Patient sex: M
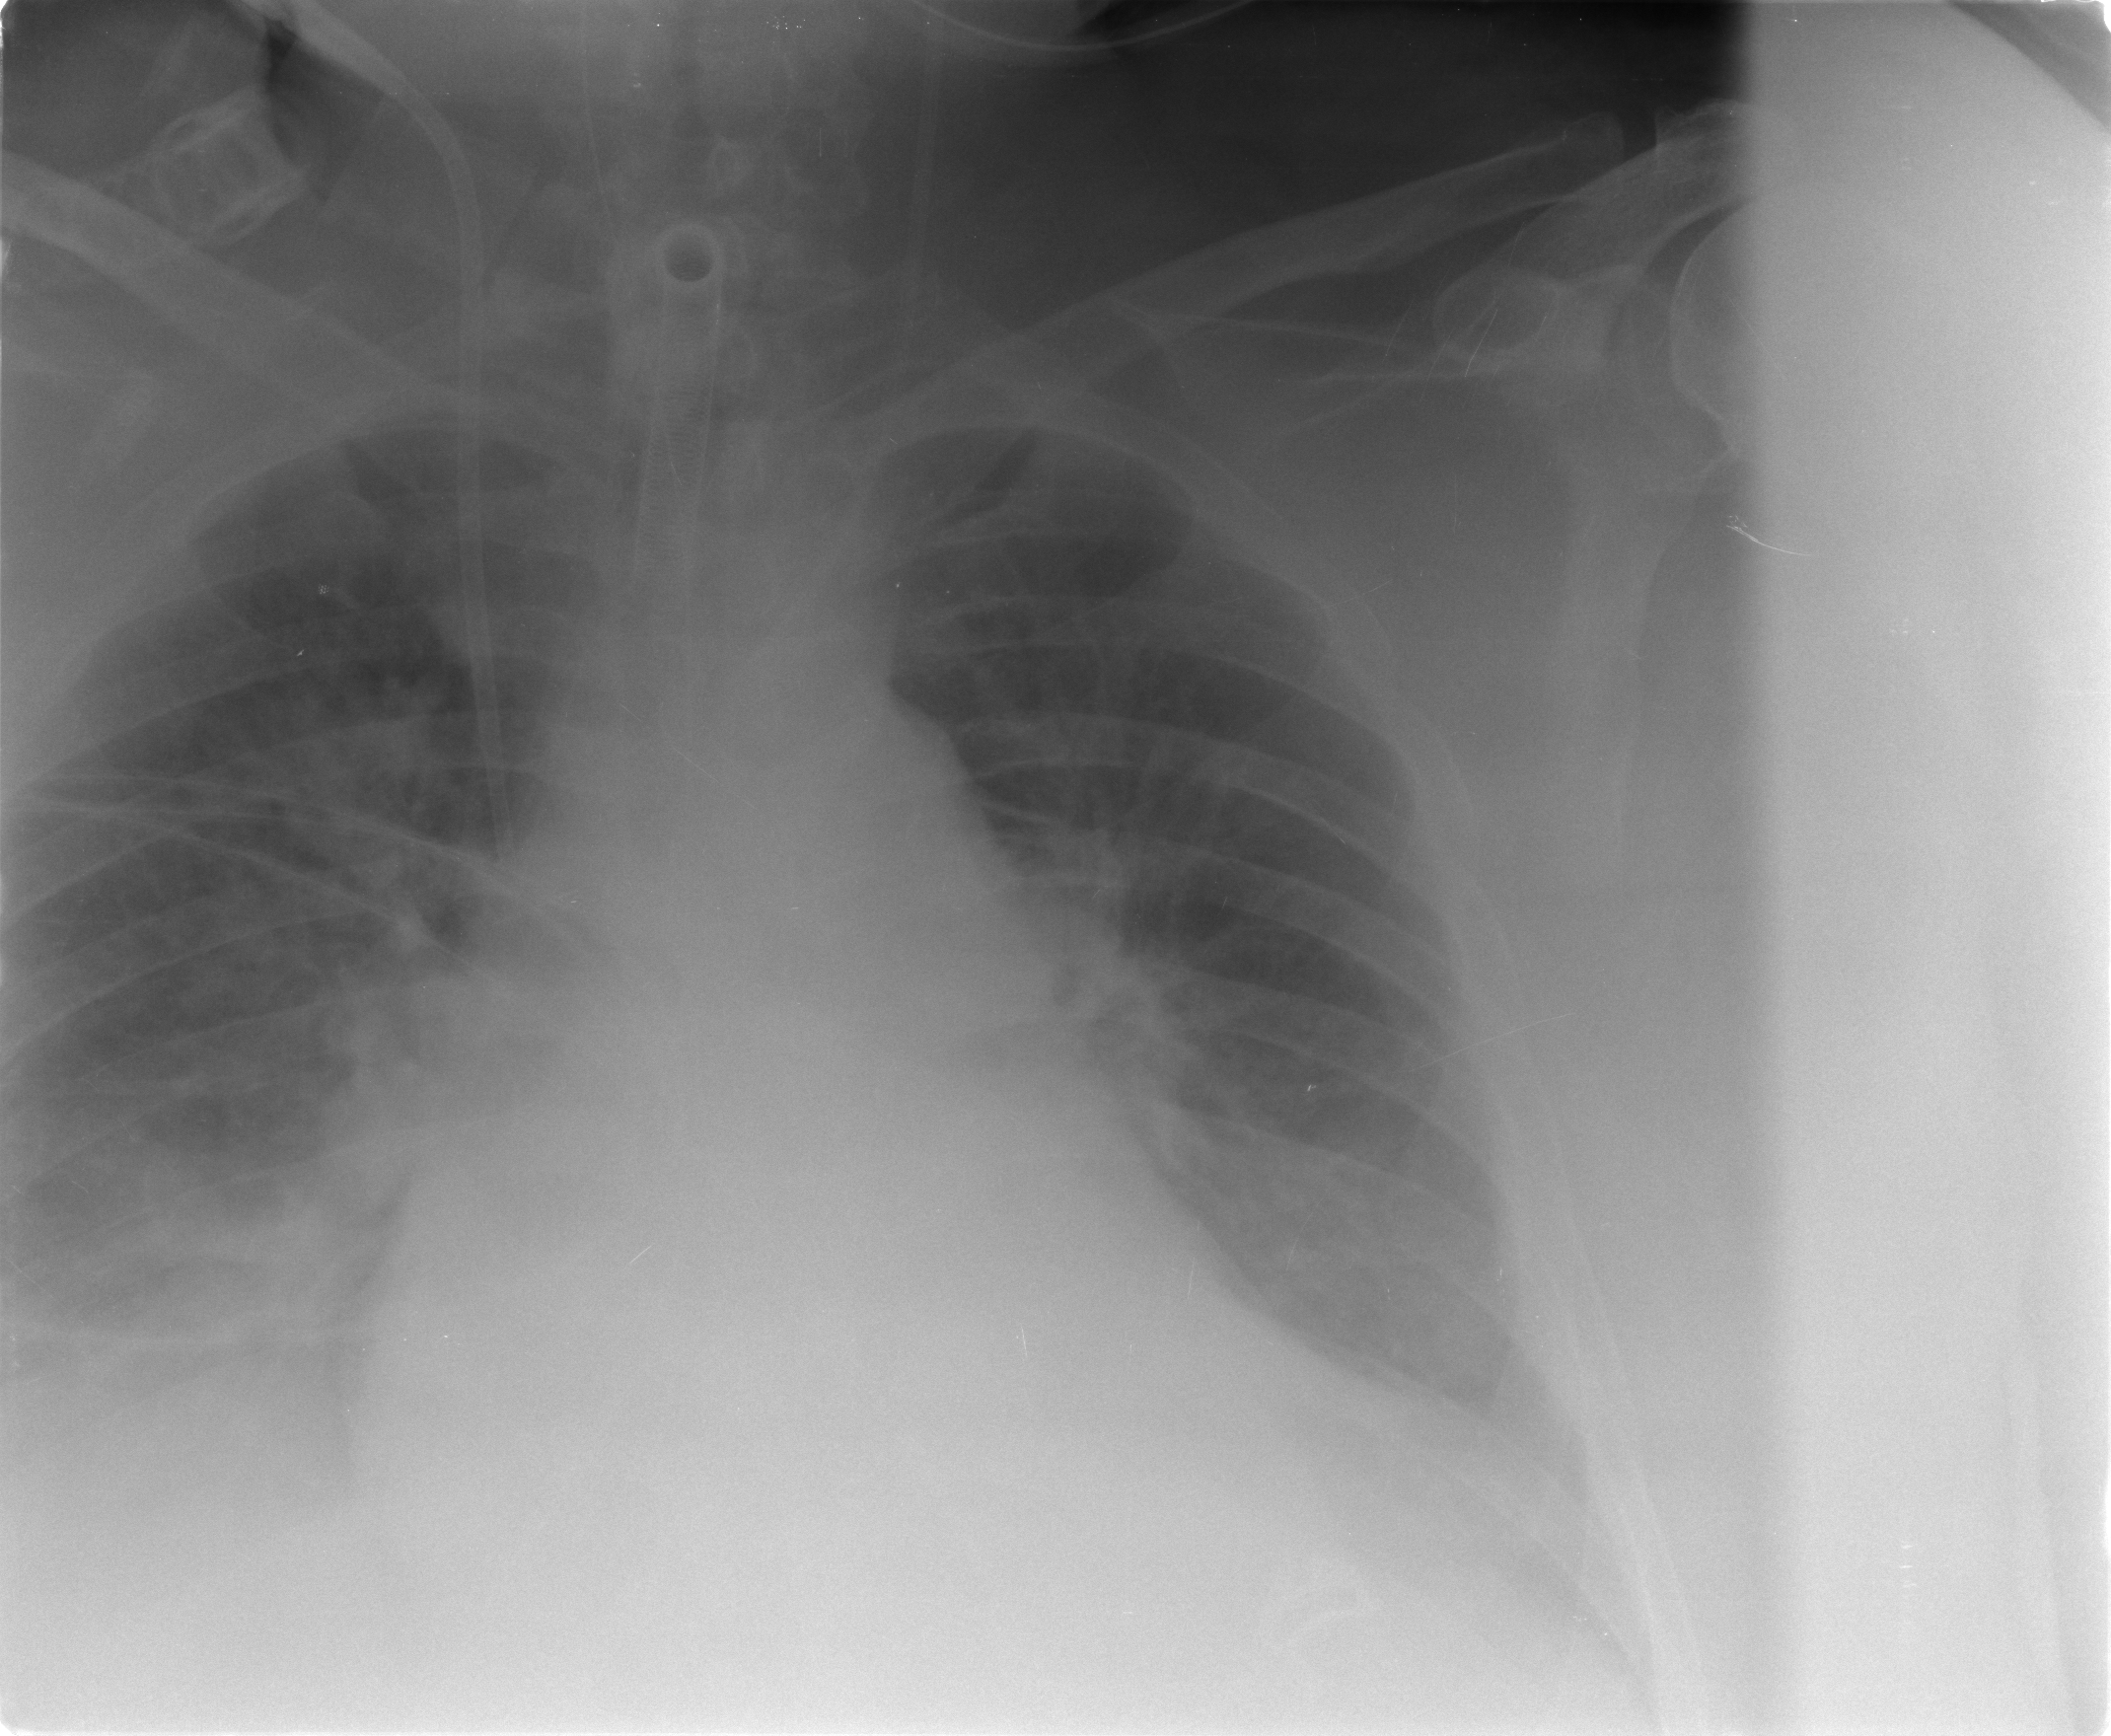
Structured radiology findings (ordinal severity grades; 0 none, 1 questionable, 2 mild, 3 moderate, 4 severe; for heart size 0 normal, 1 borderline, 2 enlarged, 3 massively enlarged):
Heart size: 2
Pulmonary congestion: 2
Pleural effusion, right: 2
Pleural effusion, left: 2
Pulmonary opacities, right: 2
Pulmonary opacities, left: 0
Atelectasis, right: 2
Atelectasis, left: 2